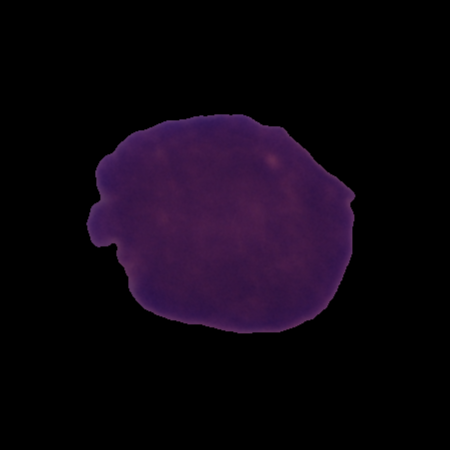
Label: cancer